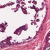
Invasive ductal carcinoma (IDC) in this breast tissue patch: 0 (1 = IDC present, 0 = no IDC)